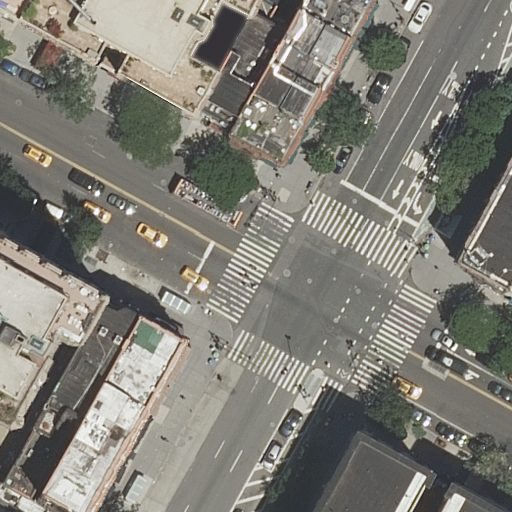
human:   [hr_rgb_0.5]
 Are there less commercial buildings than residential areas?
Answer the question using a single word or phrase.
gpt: no

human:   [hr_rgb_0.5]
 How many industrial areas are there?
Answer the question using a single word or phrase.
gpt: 0

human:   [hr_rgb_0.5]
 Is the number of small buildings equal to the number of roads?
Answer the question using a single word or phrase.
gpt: no

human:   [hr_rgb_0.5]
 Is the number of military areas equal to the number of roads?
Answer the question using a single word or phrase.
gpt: no

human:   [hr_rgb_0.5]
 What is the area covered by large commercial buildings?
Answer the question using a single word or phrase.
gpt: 0m2

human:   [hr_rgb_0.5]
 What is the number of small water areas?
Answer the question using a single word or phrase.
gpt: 0

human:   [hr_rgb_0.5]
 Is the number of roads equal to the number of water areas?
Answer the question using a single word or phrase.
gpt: no

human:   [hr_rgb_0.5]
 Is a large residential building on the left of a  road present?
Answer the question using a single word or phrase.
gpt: yes

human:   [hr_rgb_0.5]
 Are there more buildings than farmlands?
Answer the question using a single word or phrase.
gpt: yes

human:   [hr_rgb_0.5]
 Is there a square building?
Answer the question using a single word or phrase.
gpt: no

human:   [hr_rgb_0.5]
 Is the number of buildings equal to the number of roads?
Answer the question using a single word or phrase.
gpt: no

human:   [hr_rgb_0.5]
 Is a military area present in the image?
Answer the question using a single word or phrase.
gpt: no

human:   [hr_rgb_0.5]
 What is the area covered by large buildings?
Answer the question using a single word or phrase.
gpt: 584m2

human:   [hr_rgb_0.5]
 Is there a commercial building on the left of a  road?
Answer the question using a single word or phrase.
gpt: no

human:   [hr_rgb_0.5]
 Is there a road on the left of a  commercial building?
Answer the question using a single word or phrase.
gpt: no

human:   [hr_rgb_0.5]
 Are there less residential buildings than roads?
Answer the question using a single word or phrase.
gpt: no

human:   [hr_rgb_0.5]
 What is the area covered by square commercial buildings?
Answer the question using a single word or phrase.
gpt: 0m2

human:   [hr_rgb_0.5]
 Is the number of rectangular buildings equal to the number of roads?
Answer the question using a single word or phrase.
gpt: no

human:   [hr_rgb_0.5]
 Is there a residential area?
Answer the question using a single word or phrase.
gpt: no

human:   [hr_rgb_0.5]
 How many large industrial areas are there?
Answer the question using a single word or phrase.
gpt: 0

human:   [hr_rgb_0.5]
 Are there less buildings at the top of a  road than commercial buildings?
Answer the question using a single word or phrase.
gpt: no

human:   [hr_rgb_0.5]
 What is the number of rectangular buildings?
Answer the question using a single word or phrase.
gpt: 7

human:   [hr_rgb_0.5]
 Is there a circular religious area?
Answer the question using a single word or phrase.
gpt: no

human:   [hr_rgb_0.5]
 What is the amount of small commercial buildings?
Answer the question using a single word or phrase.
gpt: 0

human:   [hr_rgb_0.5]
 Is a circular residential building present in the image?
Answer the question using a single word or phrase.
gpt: no

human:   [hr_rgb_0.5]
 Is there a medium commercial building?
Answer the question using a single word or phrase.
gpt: no

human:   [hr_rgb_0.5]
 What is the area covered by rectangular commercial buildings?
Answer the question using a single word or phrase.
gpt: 0m2

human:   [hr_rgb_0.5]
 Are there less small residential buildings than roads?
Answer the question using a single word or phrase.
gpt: yes

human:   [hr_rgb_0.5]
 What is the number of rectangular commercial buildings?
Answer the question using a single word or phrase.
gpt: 0

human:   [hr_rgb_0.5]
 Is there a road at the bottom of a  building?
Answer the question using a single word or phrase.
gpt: yes

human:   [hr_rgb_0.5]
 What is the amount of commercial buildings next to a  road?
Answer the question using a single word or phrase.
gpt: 0

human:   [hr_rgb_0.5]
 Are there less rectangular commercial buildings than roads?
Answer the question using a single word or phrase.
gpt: yes

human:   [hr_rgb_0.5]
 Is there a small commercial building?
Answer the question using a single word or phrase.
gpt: no

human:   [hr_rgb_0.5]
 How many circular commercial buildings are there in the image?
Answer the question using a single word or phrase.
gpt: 0

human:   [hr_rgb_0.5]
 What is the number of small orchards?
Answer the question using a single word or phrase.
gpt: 0

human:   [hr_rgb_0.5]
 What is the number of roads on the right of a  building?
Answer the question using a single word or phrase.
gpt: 5